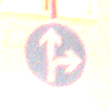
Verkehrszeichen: VorgeschriebeneFahrtrichtungGeradeausOderRechts
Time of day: Night
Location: Outdoor (Urban)
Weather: Overcast
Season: Winter
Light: Artificial